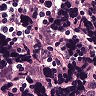
Metastatic tissue present: no